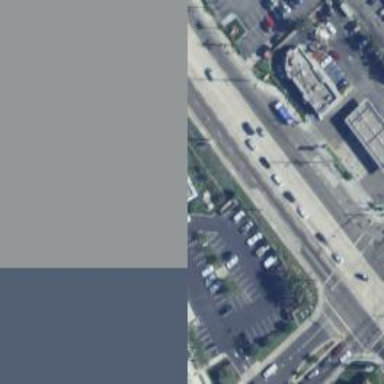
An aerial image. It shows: Primary highway with asphalt surface. It is bordered by commercial establishments.